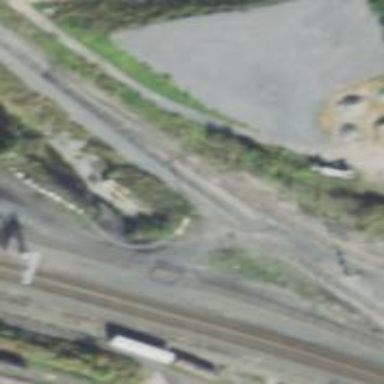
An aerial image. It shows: Abandoned railway.